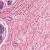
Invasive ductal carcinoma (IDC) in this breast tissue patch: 0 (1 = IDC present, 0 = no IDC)